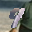
Label: 9